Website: apple-inc
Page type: customer-info-address
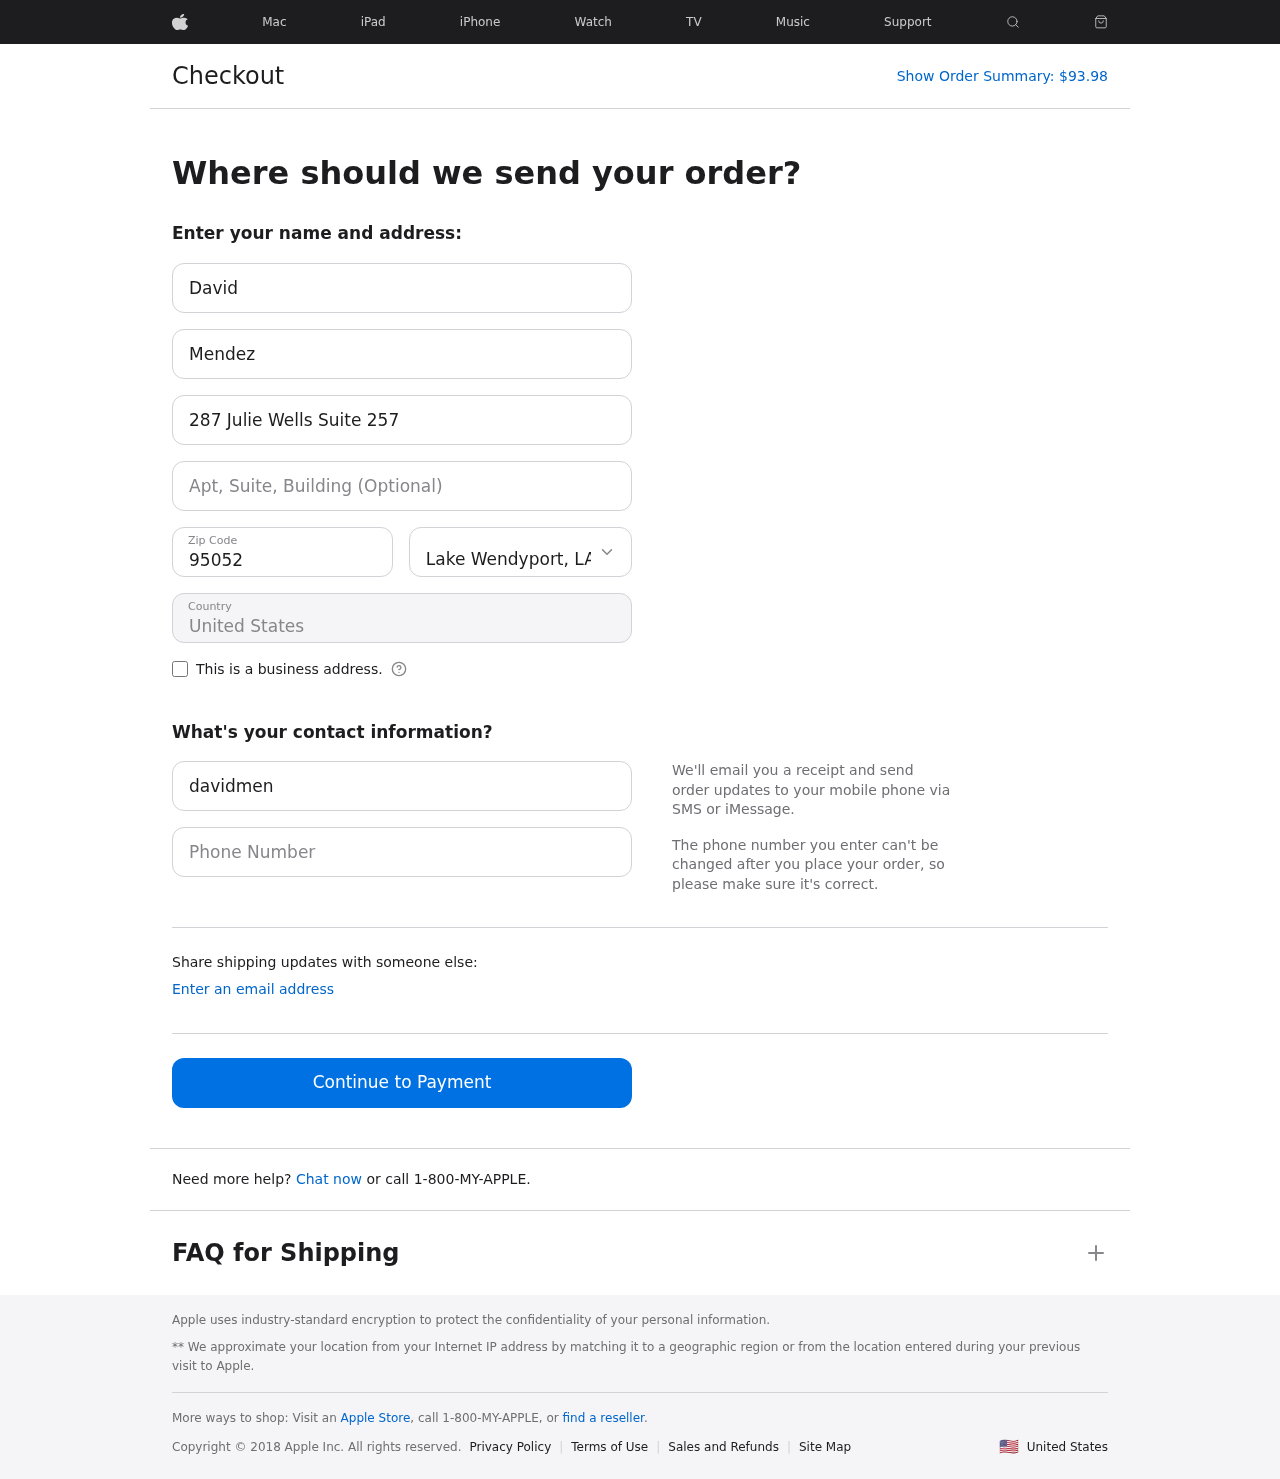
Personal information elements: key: PII_CITY_STATE
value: Lake Wendyport, LA
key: PII_COUNTRY
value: United States
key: PII_EMAIL
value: davidmendez@gmail.com
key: PII_FIRSTNAME
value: David
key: PII_LASTNAME
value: Mendez
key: PII_PHONE
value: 5074469549
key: PII_POSTCODE
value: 95052
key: PII_STREET
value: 287 Julie Wells Suite 257
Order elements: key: ORDER_TOTAL
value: $93.98